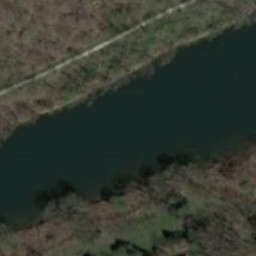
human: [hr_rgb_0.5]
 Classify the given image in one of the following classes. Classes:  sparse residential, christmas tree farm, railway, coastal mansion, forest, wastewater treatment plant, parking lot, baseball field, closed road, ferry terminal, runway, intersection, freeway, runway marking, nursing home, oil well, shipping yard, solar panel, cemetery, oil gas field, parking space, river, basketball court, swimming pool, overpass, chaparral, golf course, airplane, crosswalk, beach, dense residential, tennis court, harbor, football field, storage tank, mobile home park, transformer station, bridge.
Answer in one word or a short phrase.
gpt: river